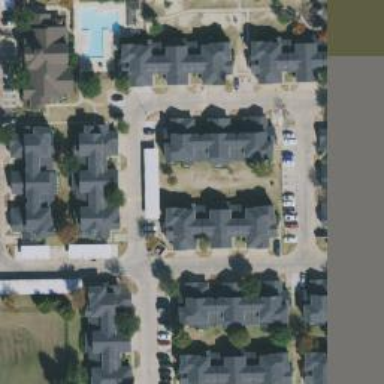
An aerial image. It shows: Residential area with individual plots.